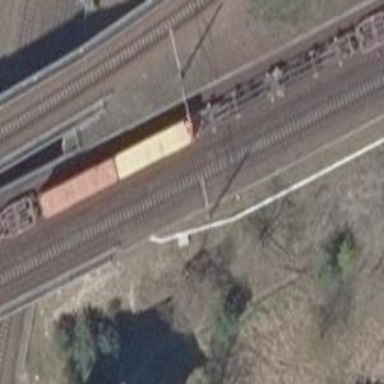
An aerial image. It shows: Railway track with contact line for electrification.